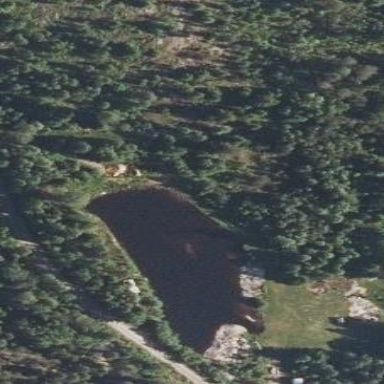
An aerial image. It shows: Pond with natural water.